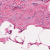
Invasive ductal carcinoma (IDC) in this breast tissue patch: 0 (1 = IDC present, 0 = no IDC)